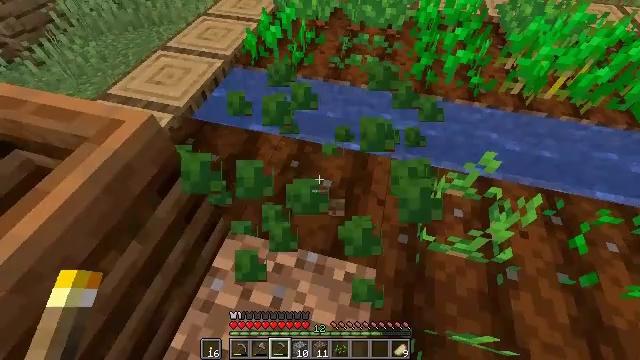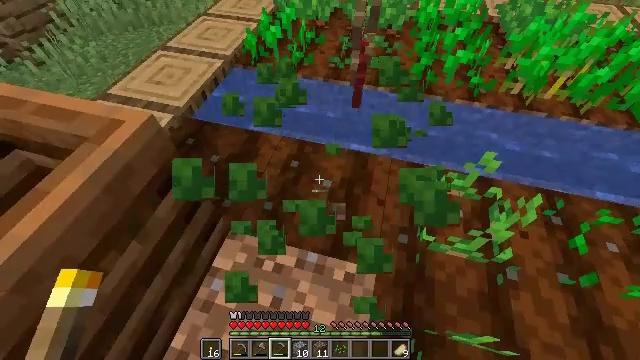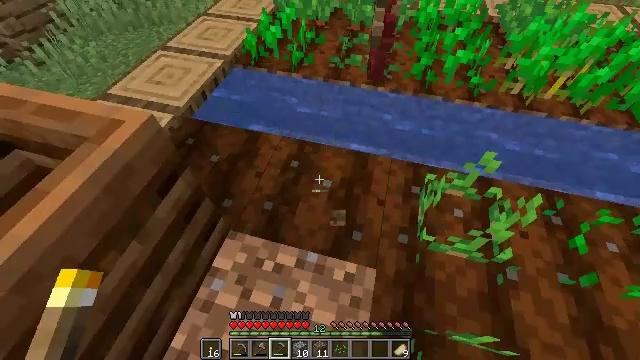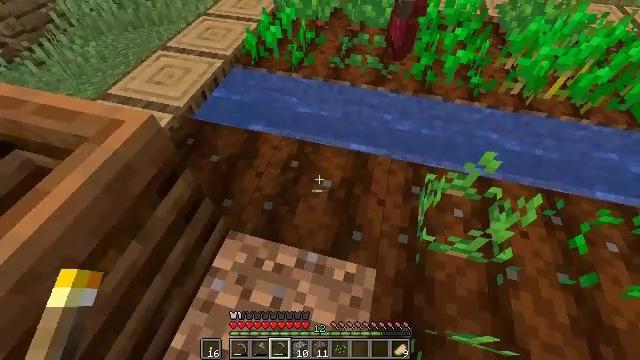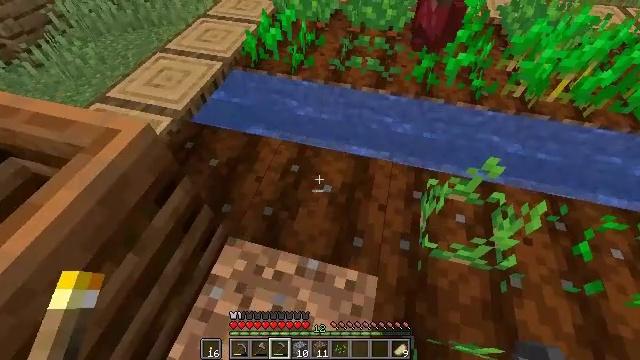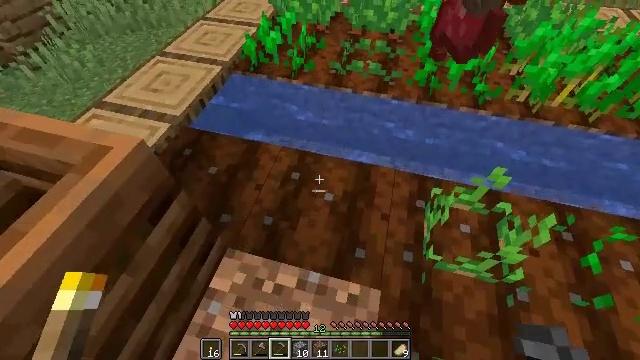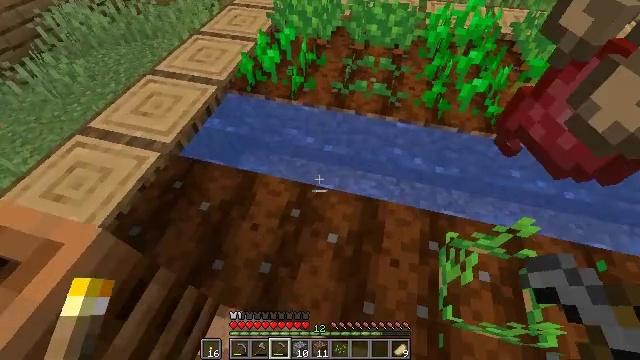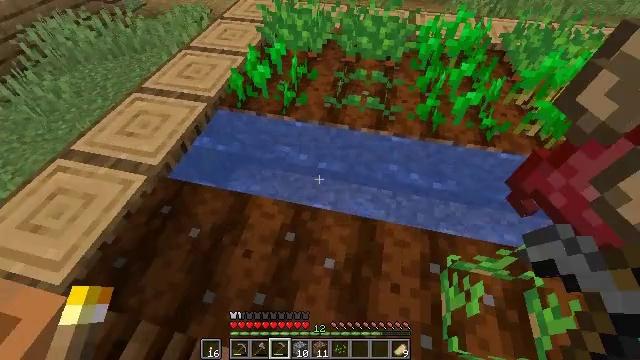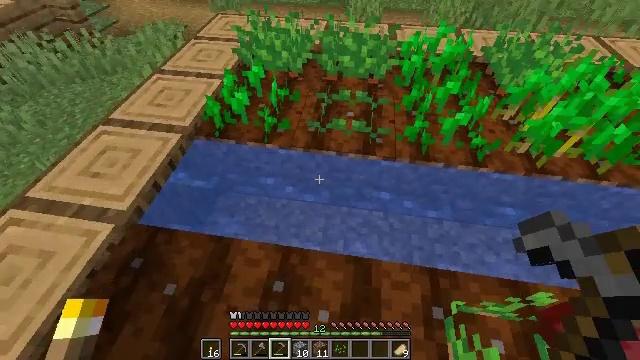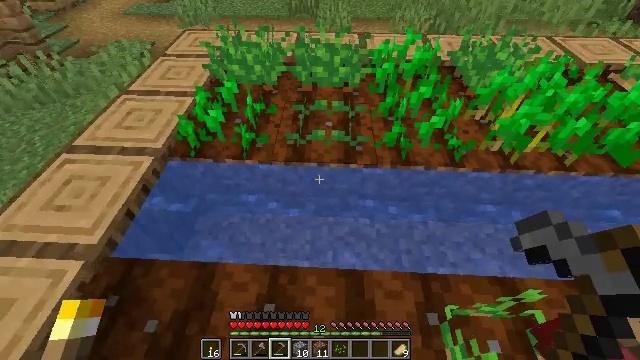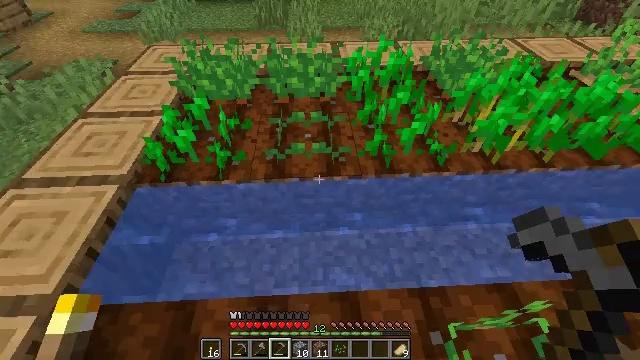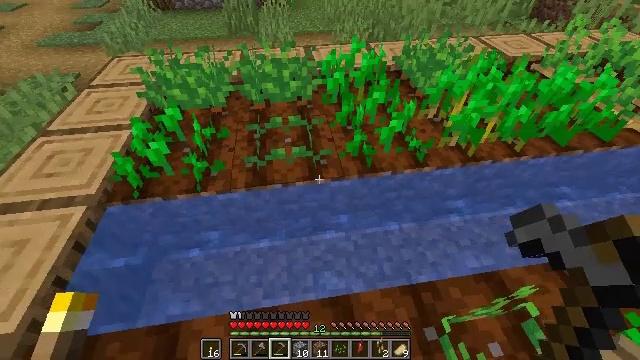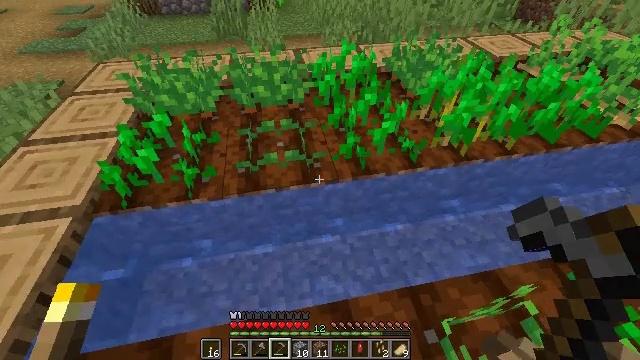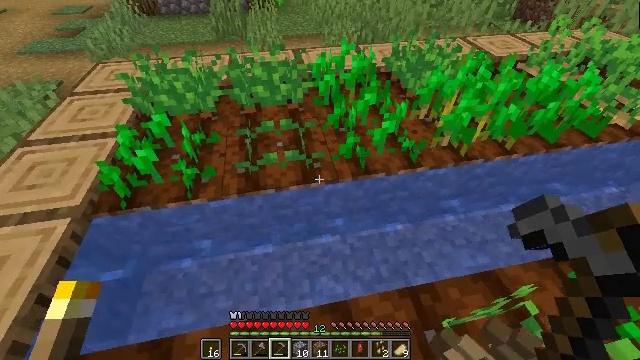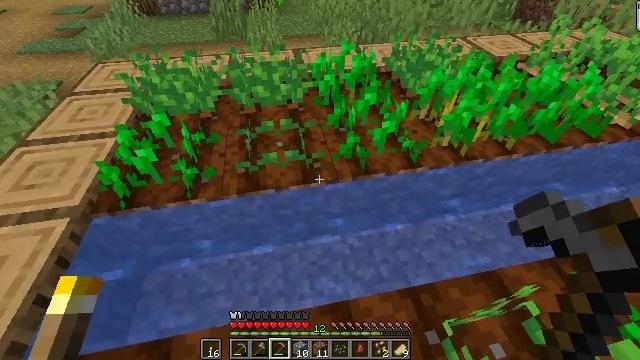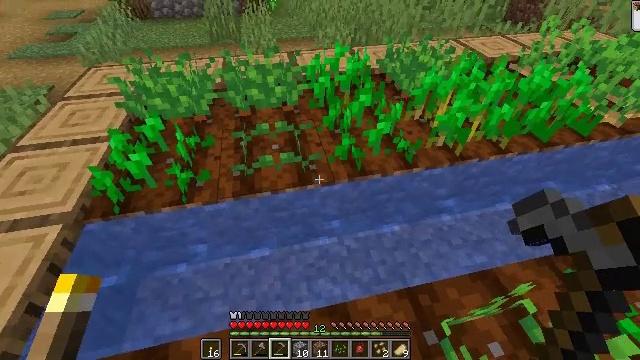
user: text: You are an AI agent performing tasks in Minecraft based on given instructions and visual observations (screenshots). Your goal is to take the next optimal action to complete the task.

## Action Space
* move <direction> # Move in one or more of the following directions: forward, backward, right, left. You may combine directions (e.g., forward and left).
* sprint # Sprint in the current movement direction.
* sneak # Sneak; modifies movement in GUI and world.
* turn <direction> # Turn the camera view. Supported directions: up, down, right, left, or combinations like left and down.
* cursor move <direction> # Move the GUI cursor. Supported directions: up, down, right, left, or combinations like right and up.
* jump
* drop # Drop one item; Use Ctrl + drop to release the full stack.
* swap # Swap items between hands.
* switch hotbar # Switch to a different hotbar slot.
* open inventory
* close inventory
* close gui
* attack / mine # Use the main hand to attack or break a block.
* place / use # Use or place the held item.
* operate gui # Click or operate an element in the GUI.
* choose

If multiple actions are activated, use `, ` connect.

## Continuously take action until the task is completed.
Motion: motion action
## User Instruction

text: Drop a beetroot.
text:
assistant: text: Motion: no_op
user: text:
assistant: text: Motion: no_op
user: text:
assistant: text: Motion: no_op
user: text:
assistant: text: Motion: move forward
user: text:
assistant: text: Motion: move forward
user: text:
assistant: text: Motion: move forward
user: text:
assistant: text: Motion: move forward, turn right and up
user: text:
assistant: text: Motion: move forward, turn right and up
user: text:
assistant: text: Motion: turn right and up
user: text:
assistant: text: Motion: turn right and up
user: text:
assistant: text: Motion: turn right
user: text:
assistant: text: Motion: turn right
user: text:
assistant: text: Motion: no_op
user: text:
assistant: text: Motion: no_op
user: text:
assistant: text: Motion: turn right
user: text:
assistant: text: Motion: turn right
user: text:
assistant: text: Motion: turn right
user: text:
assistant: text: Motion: turn right and up
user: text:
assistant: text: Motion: no_op
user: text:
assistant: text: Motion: no_op
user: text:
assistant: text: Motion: turn right
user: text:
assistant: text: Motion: turn right and up
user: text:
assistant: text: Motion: turn right and up
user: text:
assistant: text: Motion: turn right
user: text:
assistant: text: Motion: no_op
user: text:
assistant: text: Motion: no_op
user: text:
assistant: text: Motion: no_op
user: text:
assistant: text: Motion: no_op
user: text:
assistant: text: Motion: no_op
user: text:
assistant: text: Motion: no_op